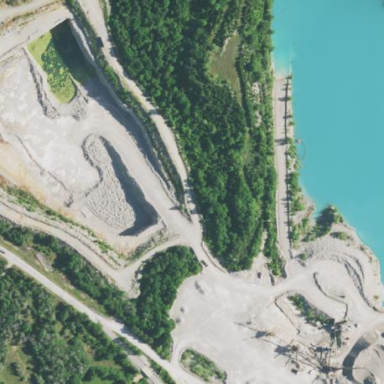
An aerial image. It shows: Quarry area.